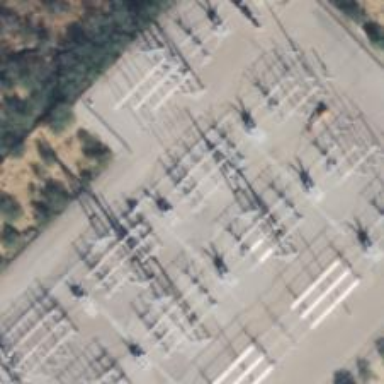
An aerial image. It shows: Switch used for power control.